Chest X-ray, PA view. Patient: 52 years old, sex M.
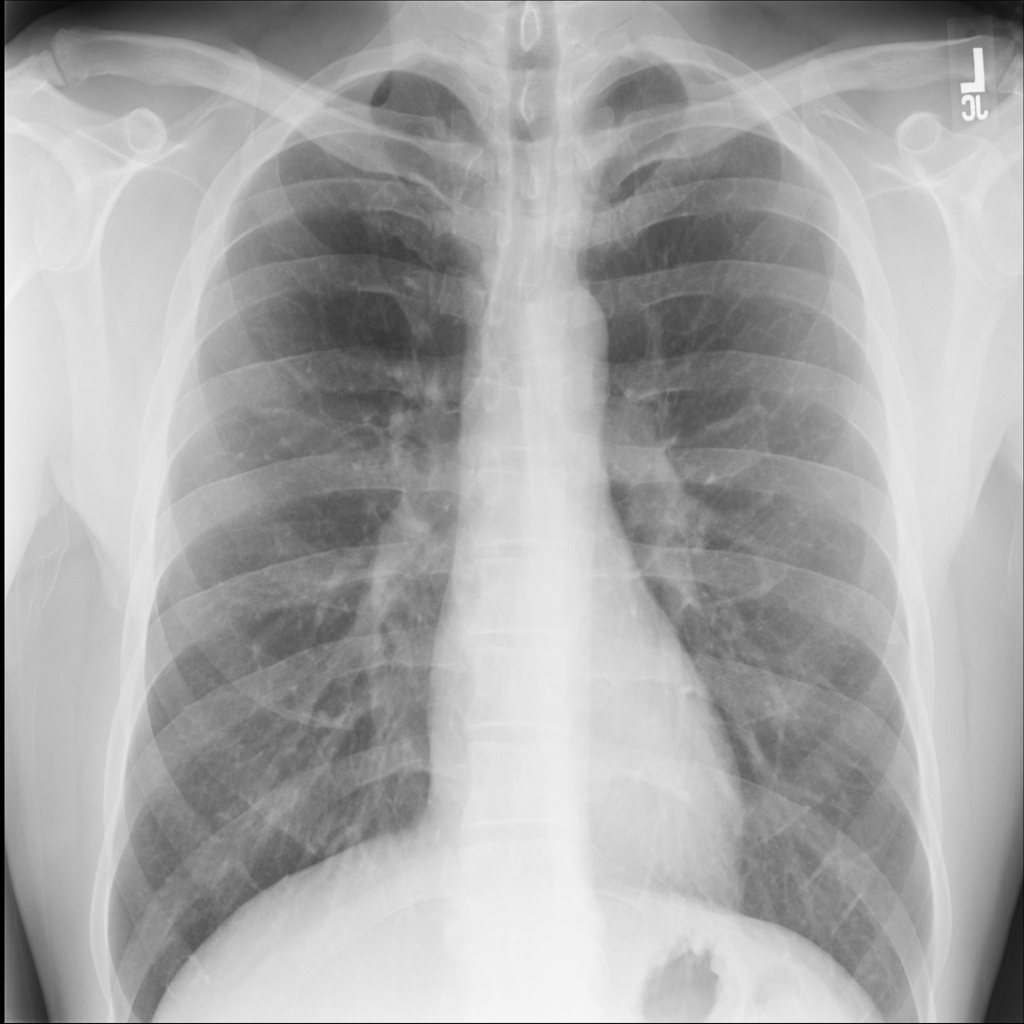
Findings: Emphysema